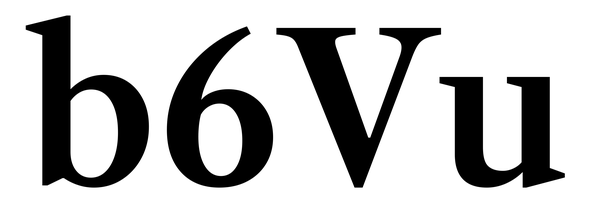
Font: LibreCaslonText_SemiBold